Question: I have to move a system from one server to another, and I'm coming across an error when trying to access this page. The code is exactly the same as the live, working system, yet it doesn't work now for some reason.
JS Code that pulls up the error:
'''
var loadData = function(data) {
if(data)
data += '&offset=' + offset;
else
data = 'offset=' + offset;
var callback = {
success: function(o) {
try {
var data = YAHOO.lang.JSON.parse(o.responseText);
} catch(e) { alert('e: ' + e + '
o: ' + o + '
data: ' + data + '
offset: ' + offset + '
Response Text:' + o.responseText); }
// removed a lot of pointless code (no error here)
}
YAHOO.util.Connect.asyncRequest('POST', 'json/dmrlist.php', callback, data);
}
'''
This is printed out from the alert:

This is the (start of) the php code that it is "calling", yet there is an error as seen on the screenshot.
'''
line 6: $JSON = json_decode($_POST['JSON']);
line 8: if($JSON->Depot)
line 9: $filter = " AND 'Site' = '" . $JSON->Depot . "'";
'''
Basically, $JSON is undefined, which means nothing is posted, but it looks like the javascript is meant to be posting the information to it?
I'm so confused, I have no experience with JSON or javascript, and can't figure out why this won't work.
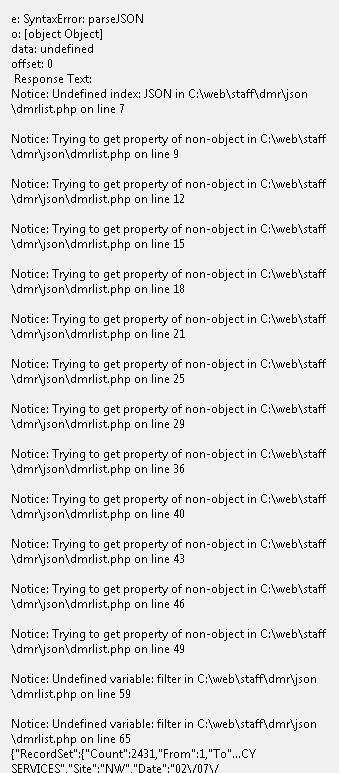
Answer: The data variable is going to be sent to the server, but probably just as key/value pairs. You can try dumping them out like:
'''
if (isset($_POST['JSON'])) {
print_r($_POST['JSON']);
}
if (isset($_POST['Depot']) {
print_r($_POST['JSON']);
}
'''
Or just
print_r( $_POST );
I suspect that $_POST['JSON'] is not set and you probably don't need to decode the other values as JSON as they are probably just key/value pairs that you can read straight from the $_POST array, but I'm not familiar with YUI's ajax functions so I could be wrong - check the values on the server.
P.S. Using the print_r this way will result in invalid return (it won't be JSON), but you will be able to look at it in Firebug, etc. and see the values.